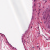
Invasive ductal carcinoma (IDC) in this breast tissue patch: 0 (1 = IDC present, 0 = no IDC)